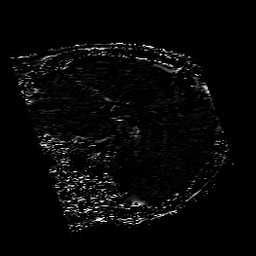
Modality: SWI
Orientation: sagittal
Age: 58
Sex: female
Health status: ill
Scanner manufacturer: philips
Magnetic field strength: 3 T
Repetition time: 0.031 s